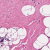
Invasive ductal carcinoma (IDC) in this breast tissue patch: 0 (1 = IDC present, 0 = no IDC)